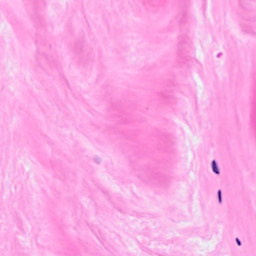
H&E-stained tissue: Breast